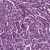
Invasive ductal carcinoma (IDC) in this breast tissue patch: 1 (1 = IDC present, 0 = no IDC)